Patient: sex F, age 80
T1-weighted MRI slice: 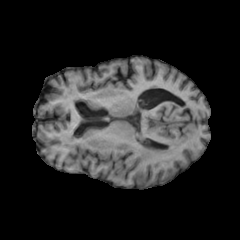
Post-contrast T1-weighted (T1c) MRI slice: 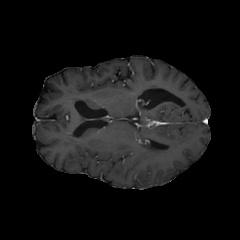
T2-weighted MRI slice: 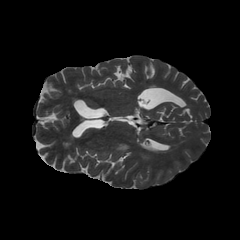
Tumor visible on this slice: yes
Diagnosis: Glioblastoma, IDH-wildtype
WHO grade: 4